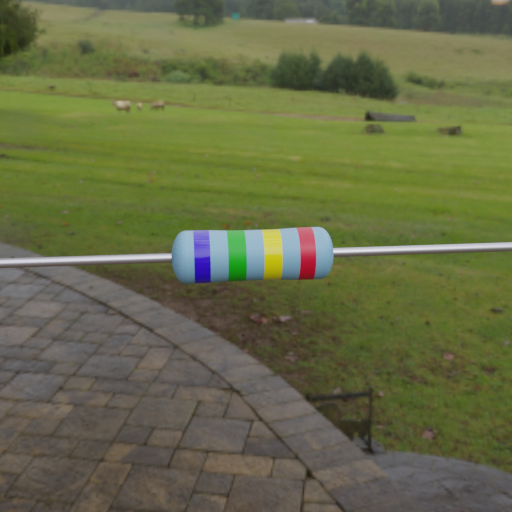
Resistor colour bands (in order): blue, green, yellow, red